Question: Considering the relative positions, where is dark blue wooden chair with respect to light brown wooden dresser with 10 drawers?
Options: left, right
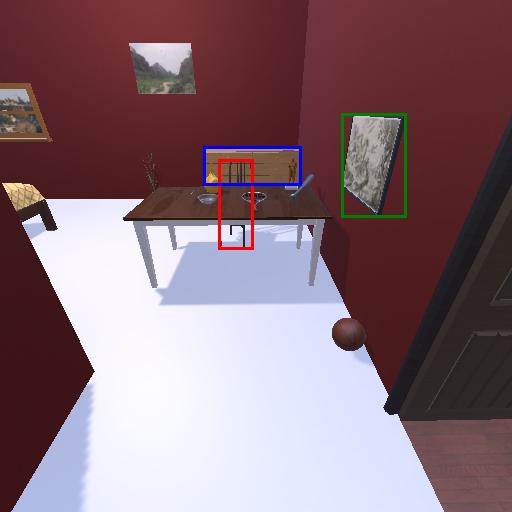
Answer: left